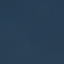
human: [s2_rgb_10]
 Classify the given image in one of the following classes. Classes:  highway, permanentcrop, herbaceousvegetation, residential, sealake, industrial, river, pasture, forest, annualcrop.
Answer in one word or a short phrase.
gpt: SeaLake